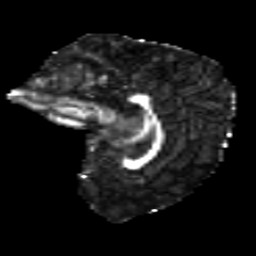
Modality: FA
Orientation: sagittal
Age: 11
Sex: female
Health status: ill
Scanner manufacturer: ge
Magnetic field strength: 3 T
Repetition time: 6.752 s
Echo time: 0.079 s